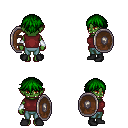
a pixel art fantasy rpg character, female body template, orc, green skin, maroon sleeveless shirt, teal pants, green short bangs hairstyle, white cloth bracers, black shoes, shield, four views (front, back, left, right), 2x2 character sprite sheet, small pixel art, hard edges, no anti-aliasing